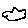
Label: cloud